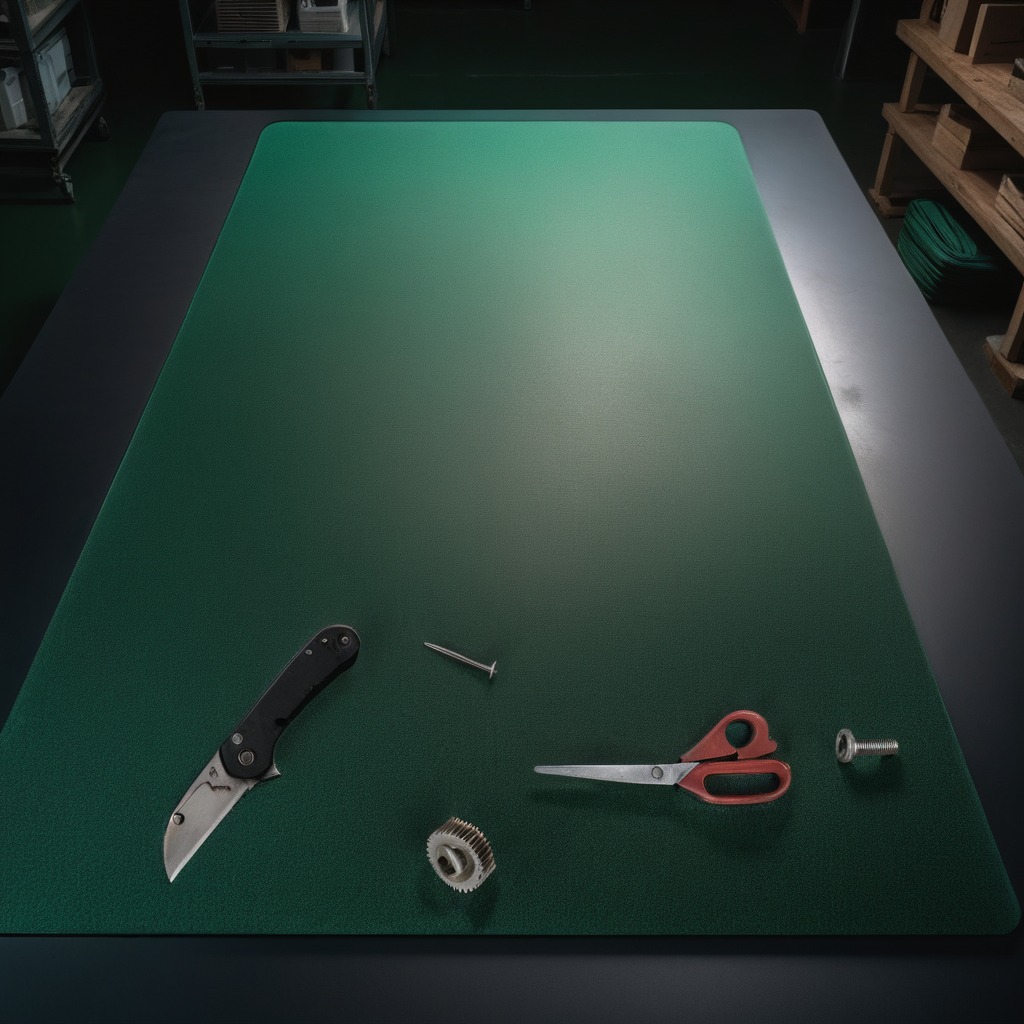
A steel gear with teeth, a utility knife, a metal machine screw, an iron nail, and a pair of scissors are lying on a clean granite tabletop inside a workshop at night dim ambient light soft shadows worn but beneath the mat